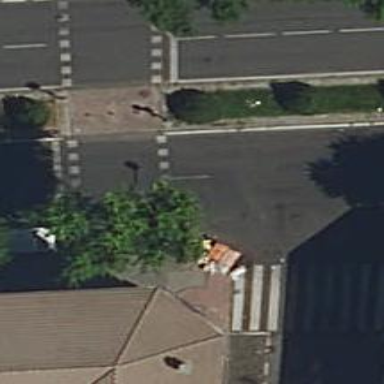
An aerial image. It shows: Road crossing with traffic signals.